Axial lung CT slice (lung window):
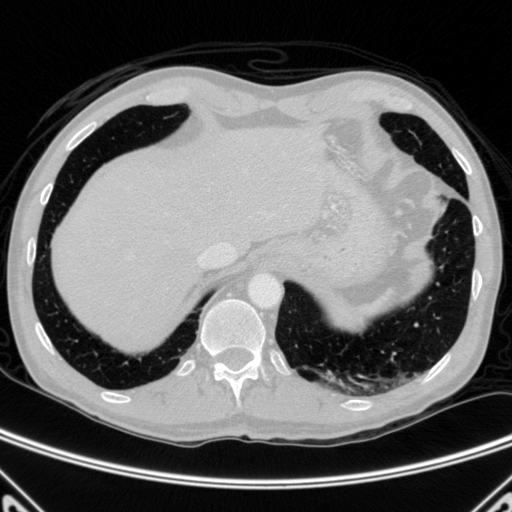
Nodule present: no